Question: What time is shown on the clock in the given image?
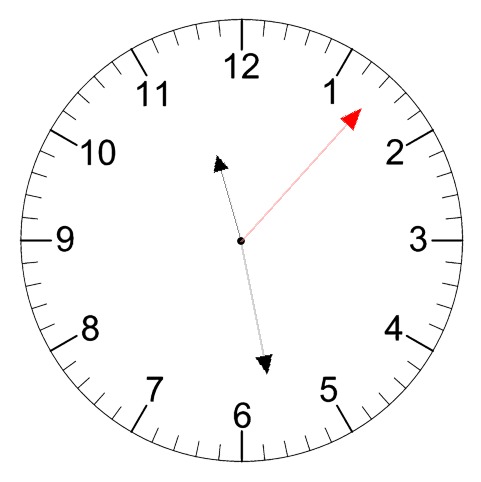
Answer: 11:28:07